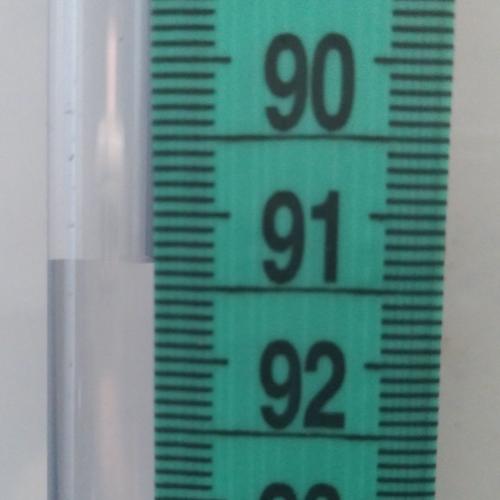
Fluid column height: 91.3 cm